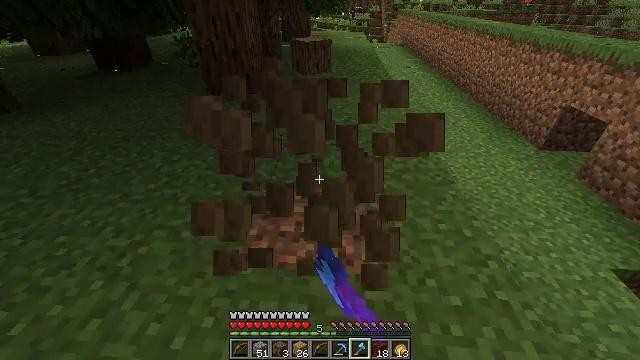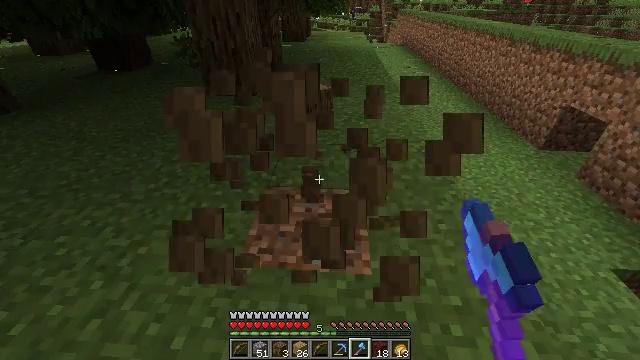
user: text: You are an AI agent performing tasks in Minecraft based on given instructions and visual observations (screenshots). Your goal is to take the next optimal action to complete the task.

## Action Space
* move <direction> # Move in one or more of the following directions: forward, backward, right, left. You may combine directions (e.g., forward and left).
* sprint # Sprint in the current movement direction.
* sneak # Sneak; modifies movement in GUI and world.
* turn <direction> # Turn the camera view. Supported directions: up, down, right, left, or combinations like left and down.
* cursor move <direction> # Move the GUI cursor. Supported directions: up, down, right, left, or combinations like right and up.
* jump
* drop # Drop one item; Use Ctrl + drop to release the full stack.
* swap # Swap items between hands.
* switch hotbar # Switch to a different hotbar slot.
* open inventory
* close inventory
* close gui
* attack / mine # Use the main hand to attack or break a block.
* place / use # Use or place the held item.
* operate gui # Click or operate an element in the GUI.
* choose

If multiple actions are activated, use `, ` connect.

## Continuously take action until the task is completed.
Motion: motion action
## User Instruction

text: Break the tree to get oak logs.
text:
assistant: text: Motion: attack / mine
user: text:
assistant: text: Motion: attack / mine